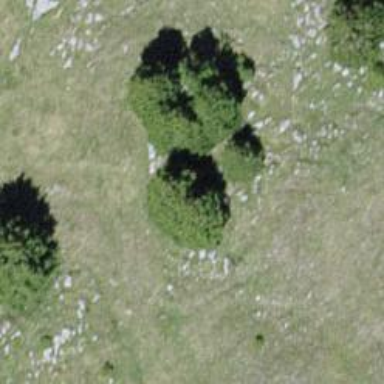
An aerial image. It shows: Needle-leaved tree in nature.